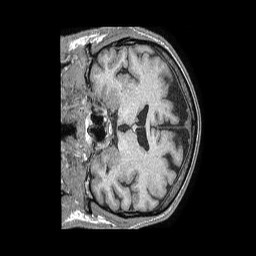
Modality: T1w
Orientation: coronal
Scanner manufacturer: philips
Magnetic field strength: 1.5 T
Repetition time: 0.007864 s
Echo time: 0.003671 s